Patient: sex M, age 30
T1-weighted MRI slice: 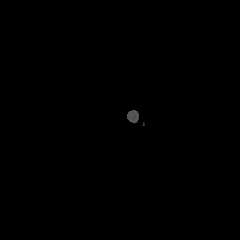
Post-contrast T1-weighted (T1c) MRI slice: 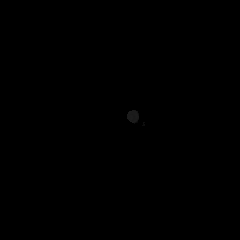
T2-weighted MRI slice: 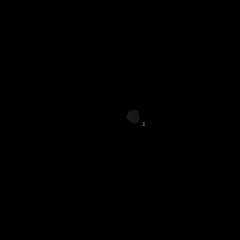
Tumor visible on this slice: no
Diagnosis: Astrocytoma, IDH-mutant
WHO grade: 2